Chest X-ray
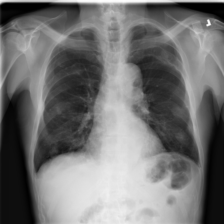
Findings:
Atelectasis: negative
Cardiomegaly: negative
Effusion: negative
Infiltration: negative
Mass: negative
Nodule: negative
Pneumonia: negative
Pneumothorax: negative
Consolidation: negative
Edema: negative
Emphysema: negative
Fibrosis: negative
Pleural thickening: negative
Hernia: negative